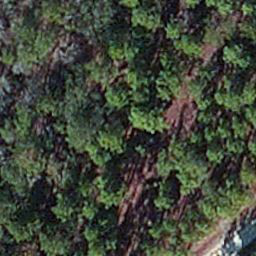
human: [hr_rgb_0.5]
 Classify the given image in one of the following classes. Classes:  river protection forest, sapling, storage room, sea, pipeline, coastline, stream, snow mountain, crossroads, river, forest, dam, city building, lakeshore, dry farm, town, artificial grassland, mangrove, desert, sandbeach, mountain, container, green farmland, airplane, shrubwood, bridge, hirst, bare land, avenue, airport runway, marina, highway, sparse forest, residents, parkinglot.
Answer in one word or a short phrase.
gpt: sapling